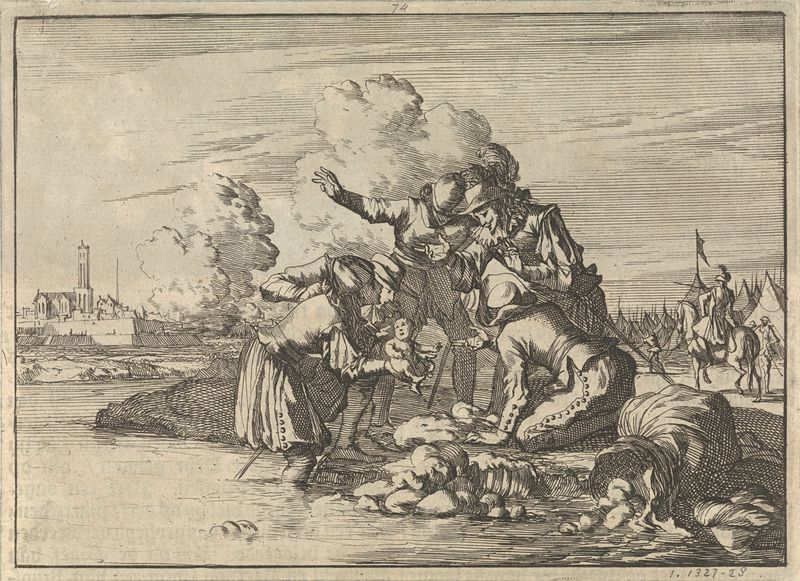
Titel: In het belegerde Bergen op Zoom werd een Spaanse soldatenvrouw door een kanonskogel gedood, haar kind werd echter levend geboren
Künstler: Caspar Luyken
Standort: Amsterdam
Institution: Rijksmuseum
Schlagwörter: fluss, menschen, stadt, zeichnung, kirche, familie, kind, kinder, pferd, krieg, not, schlacht, soldaten, druck, hunger, mittelalter, lager, kriegslager